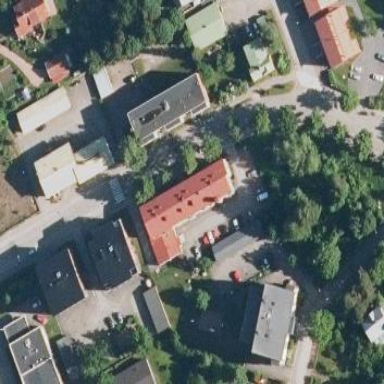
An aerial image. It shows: Gabled roofed apartment building with red roof and gray exterior.